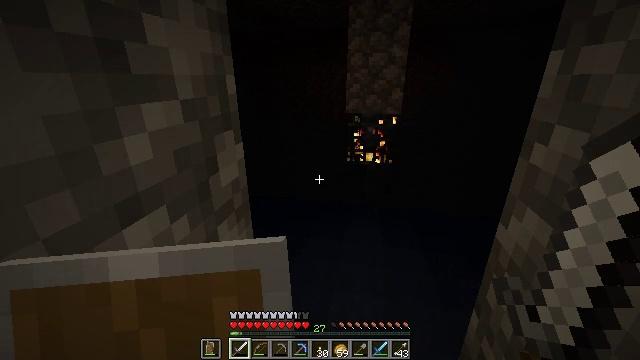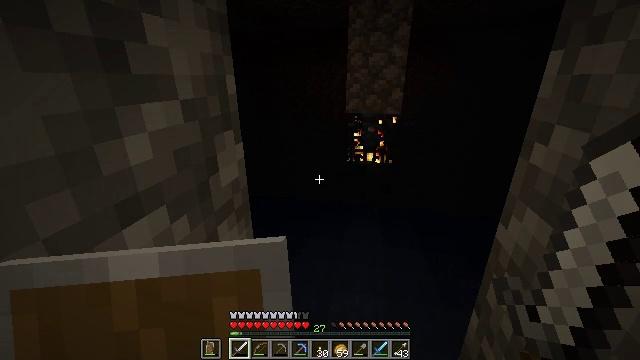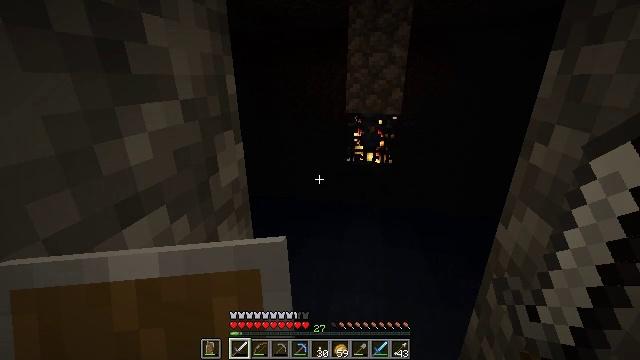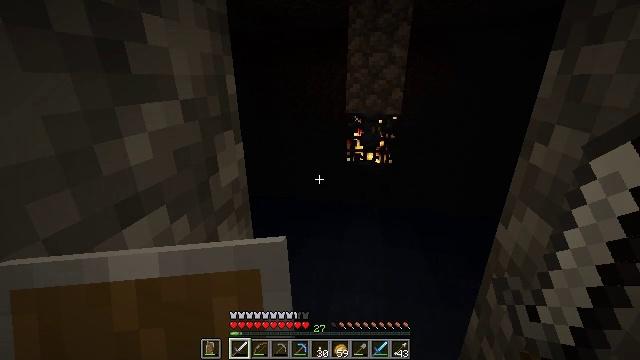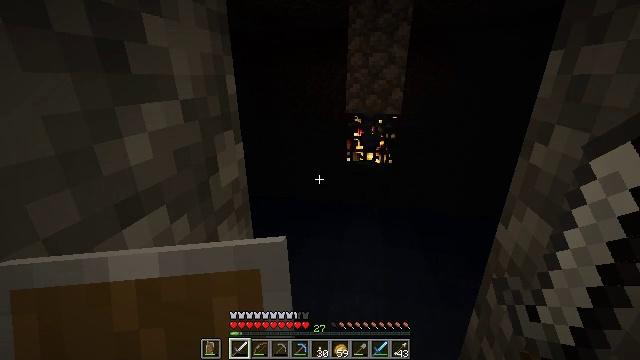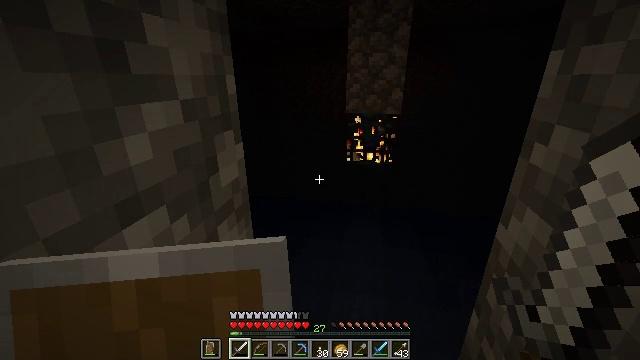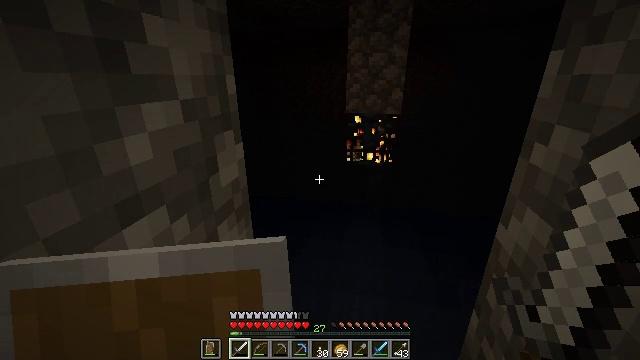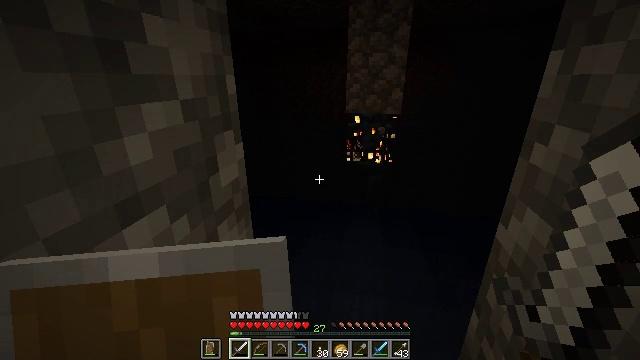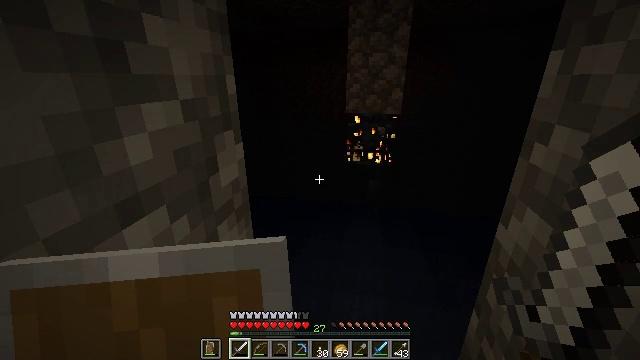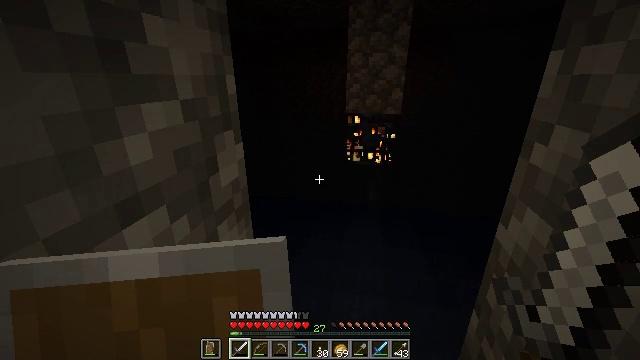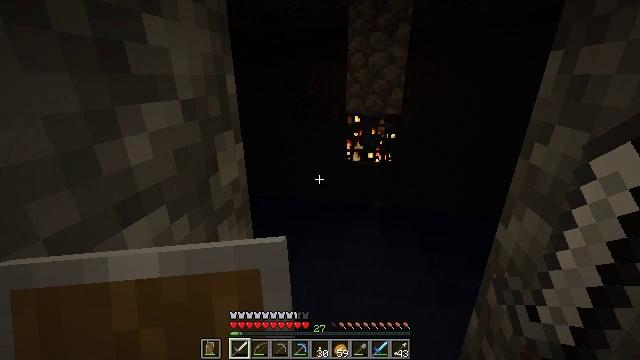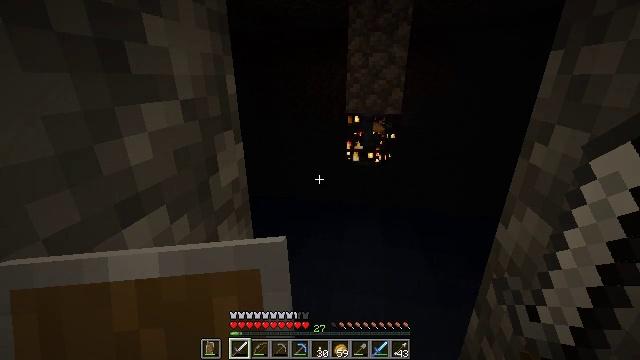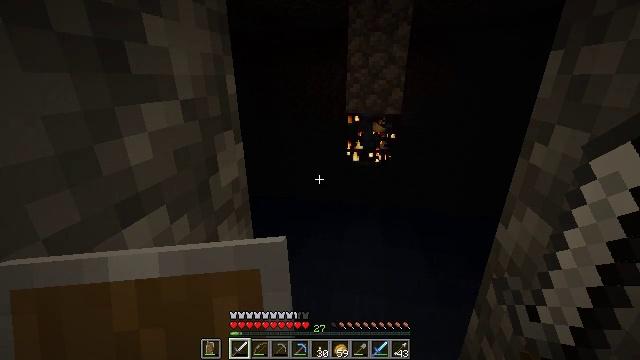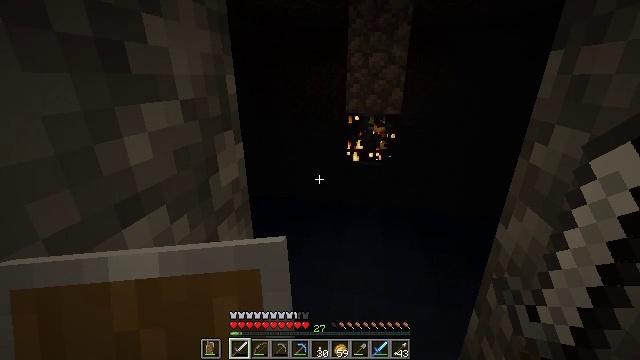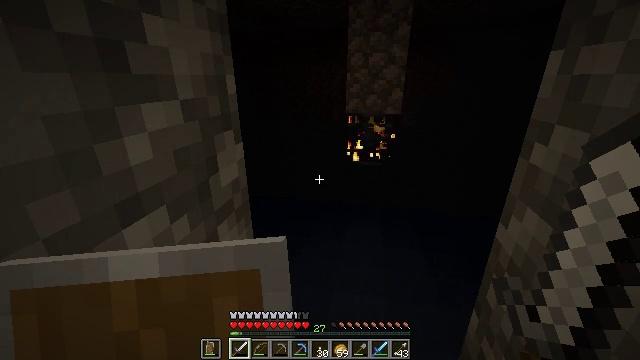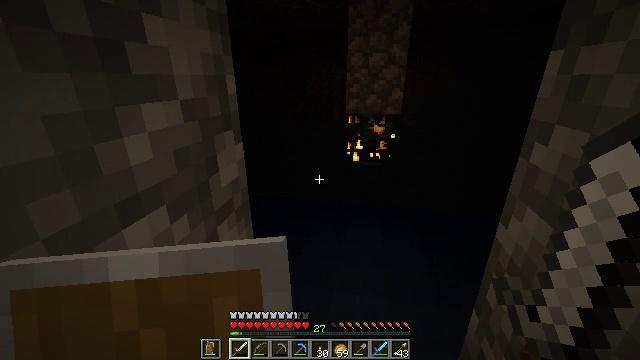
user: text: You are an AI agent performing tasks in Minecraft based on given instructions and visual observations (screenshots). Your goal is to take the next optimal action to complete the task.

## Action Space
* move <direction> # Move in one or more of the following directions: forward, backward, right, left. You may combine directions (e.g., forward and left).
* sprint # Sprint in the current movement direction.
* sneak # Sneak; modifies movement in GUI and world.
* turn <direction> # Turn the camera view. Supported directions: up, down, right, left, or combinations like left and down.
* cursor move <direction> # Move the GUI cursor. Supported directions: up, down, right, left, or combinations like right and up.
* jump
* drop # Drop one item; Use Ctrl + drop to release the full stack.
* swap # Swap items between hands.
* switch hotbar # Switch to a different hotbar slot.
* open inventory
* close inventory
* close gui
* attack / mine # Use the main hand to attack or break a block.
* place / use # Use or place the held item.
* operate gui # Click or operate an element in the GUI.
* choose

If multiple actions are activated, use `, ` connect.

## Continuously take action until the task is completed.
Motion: motion action
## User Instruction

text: Remove an iron sword from the inventory.
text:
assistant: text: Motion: no_op
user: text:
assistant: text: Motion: no_op
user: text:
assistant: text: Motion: no_op
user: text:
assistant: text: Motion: no_op
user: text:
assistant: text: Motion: no_op
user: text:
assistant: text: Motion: no_op
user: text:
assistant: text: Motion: no_op
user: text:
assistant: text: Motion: no_op
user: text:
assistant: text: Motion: no_op
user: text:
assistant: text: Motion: no_op
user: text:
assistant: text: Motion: no_op
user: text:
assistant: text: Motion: no_op
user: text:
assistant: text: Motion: no_op
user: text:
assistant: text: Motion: no_op
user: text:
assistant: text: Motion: no_op
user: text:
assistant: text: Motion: no_op
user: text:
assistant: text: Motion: no_op
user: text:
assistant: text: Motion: no_op
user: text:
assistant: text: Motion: no_op
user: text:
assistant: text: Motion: no_op
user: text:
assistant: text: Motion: no_op
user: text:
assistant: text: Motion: no_op
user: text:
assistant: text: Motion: no_op
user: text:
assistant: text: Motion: no_op
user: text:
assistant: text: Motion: no_op
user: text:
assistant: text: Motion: no_op
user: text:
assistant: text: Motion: no_op
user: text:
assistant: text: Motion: no_op
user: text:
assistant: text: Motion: no_op
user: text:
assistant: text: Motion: no_op